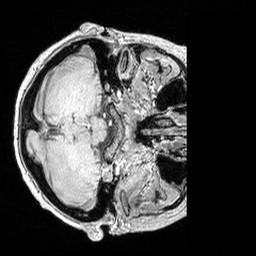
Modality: MP2RAGE
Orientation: axial
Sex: female
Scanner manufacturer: siemens
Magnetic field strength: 3 T
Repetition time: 5 s
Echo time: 0.00292 s